Question: I have a project in eclipse and recently ran findbugs on it. Fixing a trivial issue and running findbugs on that class again does not get rid of the bug marker on the left hand side. In Findbugs perspective, I can also see that the overall findbugs count doesnt decrease aftrer making the necessary change.

The marker displays on the original line containing the issue.
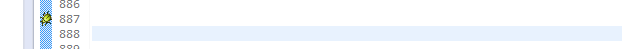
Answer: Findbugs bases its results on the analysis of the build folder produced by the default eclipse java builder. My project was compiling with a custom ant builder and therefore any changes to the source code were not picked up by the findbugs tool.